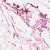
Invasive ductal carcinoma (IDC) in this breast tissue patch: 0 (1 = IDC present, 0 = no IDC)